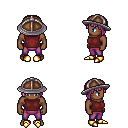
a pixel art fantasy rpg character, male body template, human, dark skin, maroon sleeveless shirt, magenta pants, pink pageboy hairstyle, chain helm, gold boots, four views (front, back, left, right), 2x2 character sprite sheet, small pixel art, hard edges, no anti-aliasing